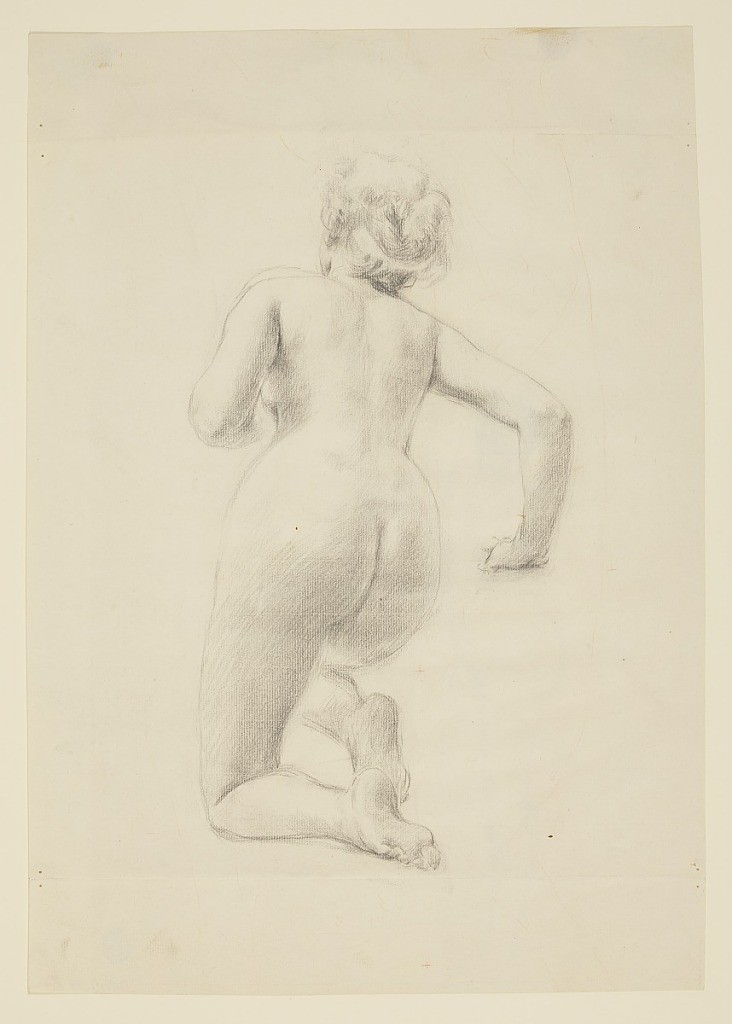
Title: Study for a kneeling woman, “Vintage Festival,” Mendelssohn Glee Club, New York, NY
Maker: Robert Frederick Blum, American, 1857–1903
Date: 1895–1898
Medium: Graphite on paper
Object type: Drawing
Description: A female figure kneeling. Similar to -a with the head shown and turned slightly more towards the right. Drawn over a slight sketch in red crayon. Obverse, charcoal sketch of a standing female nude leaning her chin in her right hand.